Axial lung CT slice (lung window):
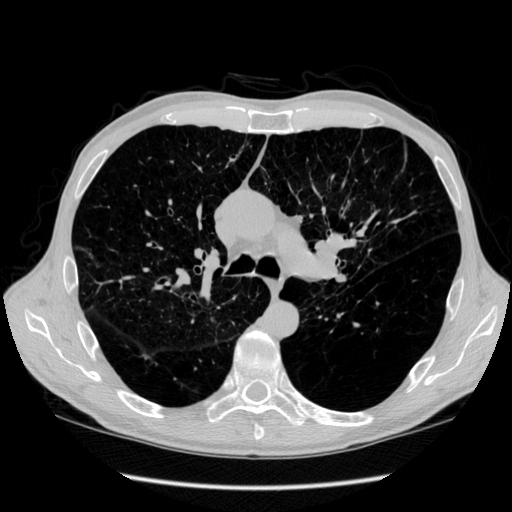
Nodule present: no